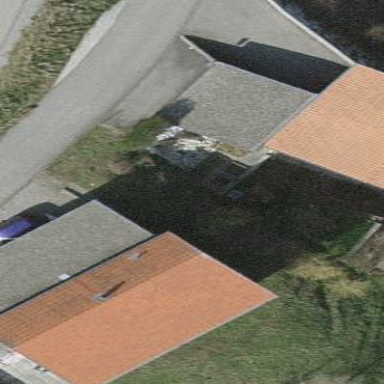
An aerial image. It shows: Building with roof made of roof tiles.